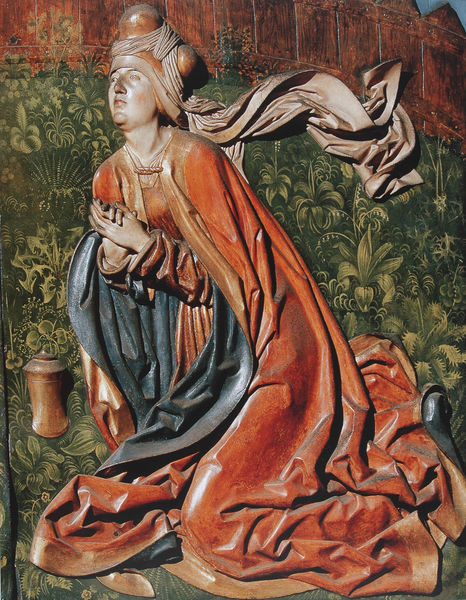
Titel: Hochaltar, Flachrelief des geschlossenen Altares, Noli me tangere, Detail: Maria Magdalena
Künstler: Veit Stoß
Standort: Krakau
Institution: Pfarrkirche Maria Himmelfahrt
Schlagwörter: blau, gott, hand, kopf, mann, umhang, weiß, gelb, grün, stadt, bewegung, blumen, braun, frau, geste, grau, haar, hell, holz, hut, kleid, orange, profil, blick, gras, rasen, rot, schleier, tuch, wiese, zaun, haube, mütze, wand, falten, gesicht, haupt, tod, trauer, hände, portrait, gräser, wind, kirche, boden, figur, gewand, kelch, mantel, sitzend, stoff, pflanzen, gotik, kinn, krone, garten, keramik, krug, skulptur, vase, kopfbedeckung, löwenzahn, relief, topf, holzschnitt, mauer, farbe, flattern, wehen, könig, falte, gefaltet, kopftuch, detail, ernst, faltenwurf, knie, bemalt, becher, gefäß, dose, bayern, knien, nonne, koloriert, friedhof, geschenk, beten, gebet, altar, schnitzerei, fragment, frauenfigur, verzweiflung, beerdigung, gotisch, grab, leiden, flehen, knieend, kniend, andacht, betende, knieen, balu, heilige, gefasst, maria, magdalena, betend, maria magdalena, salbgefäß, kräuter, turban, fassung, urne, geschnitzt, bitten, göttlich, ringen, wall, retabel, schnitzkunst, büchse, fibel, win, organe, holzschnitzerei, fassmalerei, anbedung, kieend, halbrelief, basrelief, zeun, hildegard von bingen, arroganz, ume, salbtopf, löwenzahl, makdalena, umhabg, pflanzen#zaun, traumtänzerei